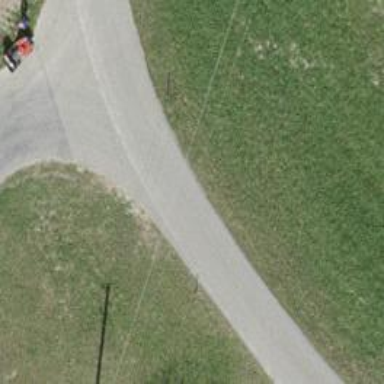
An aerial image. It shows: Paved track with grade1 quality.